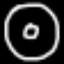
Label: donut